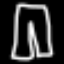
Label: pants